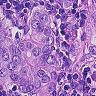
Metastatic tissue present: yes